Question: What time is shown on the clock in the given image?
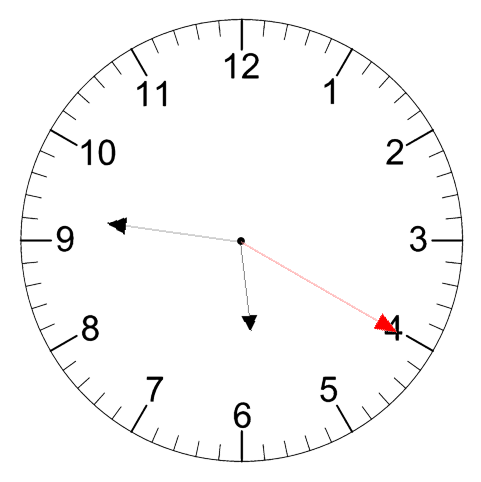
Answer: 05:46:20